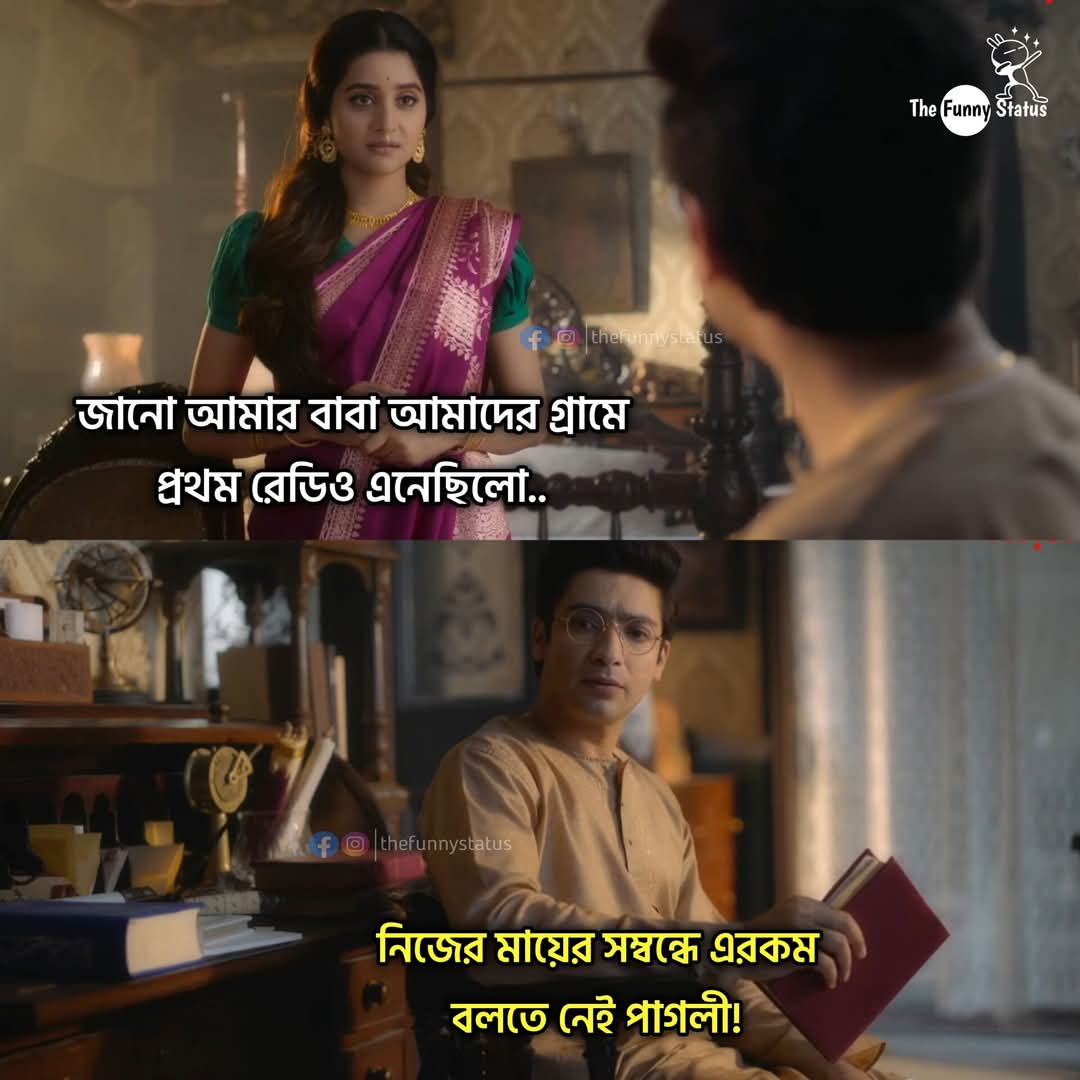
Text: জানো আমার বাবা আমাদের গ্রামে প্রথম রেডিও এনেছিলো..
নিজের মায়ের সম্বন্ধে এরকম বলতে নেই পাগলী!
Label: Non Hate